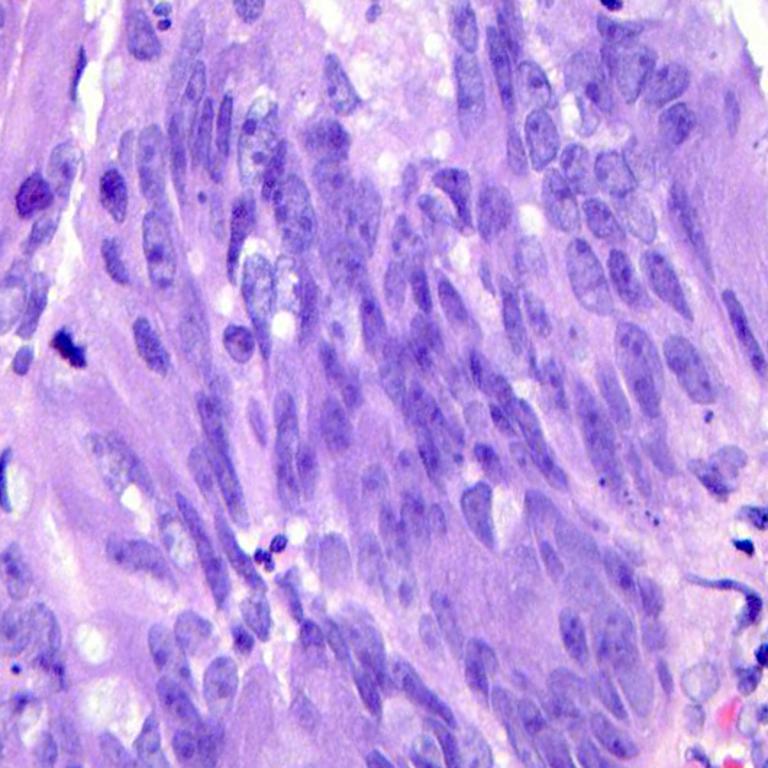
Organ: colon
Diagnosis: adenocarcinomas